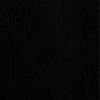
Label: dusty